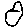
Label: circle